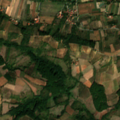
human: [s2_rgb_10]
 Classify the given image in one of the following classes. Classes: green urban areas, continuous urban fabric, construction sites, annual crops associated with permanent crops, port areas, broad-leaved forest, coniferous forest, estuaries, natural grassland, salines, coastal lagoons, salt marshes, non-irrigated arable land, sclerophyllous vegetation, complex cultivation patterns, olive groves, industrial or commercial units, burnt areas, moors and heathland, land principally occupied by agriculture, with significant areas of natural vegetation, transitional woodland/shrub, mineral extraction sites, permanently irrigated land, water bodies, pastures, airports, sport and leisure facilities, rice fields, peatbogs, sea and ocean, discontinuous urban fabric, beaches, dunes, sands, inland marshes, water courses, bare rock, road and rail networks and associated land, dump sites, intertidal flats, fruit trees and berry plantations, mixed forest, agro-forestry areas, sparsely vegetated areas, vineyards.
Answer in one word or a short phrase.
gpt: complex cultivation patterns, land principally occupied by agriculture, with significant areas of natural vegetation